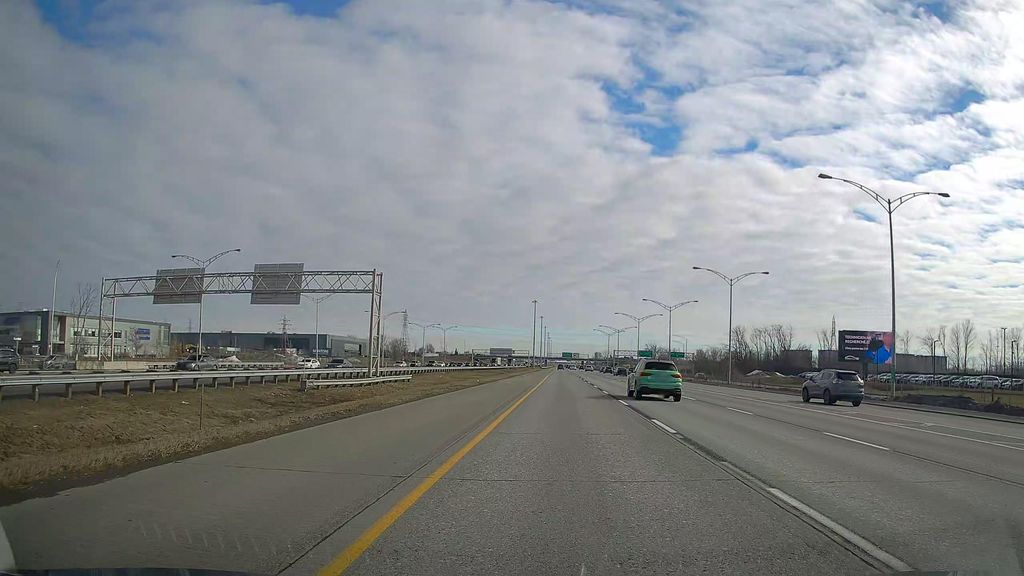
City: montreal